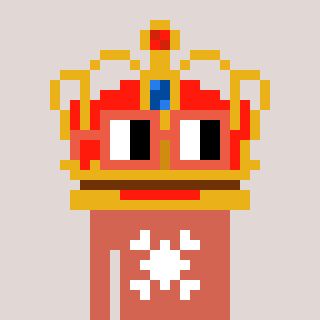
a pixel art character with square orange glasses, a crown-shaped head and a peachy-colored body on a warm background